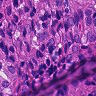
Metastatic tissue present: yes